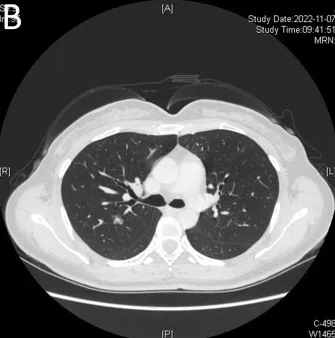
(A, B) Enhanced computed tomography (CT) indicates a mixed ground glass opacity. Blood vessels can be seen passing through the lesion, and the enhanced scan shows that the solid components of the lesion are few, and the degree of enhancement is unclear.
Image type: radiology (ct)